Question: I have two views that I am trying to resize/reposition with auto layout.

I have set the following constraints:
Red view:
- - -
Blue view:
- - -
Both views are subviews of 'self.view'. And the blue view has a 'UILabel' as a subview (not shown in the screenshot).
What I want to do is to change the size of the red view (with animation) and have the blue view follow that size change:
'''
- (IBAction)resizeButtonPressed:(UIButton*)sender
{
[UIView animateWithDuration:0.25 animations:^{
if (sender.selected) {
self.redViewHeightConstraint.constant = 100; // collapse
}
else {
self.redViewHeightConstraint.constant = 200; // expand
}
[self.view layoutIfNeeded];
}];
sender.selected = !sender.selected;
}
'''
The animation works and the size of the red view changes. However, the blue view never changes position, even though it has a constraint to the bottom of the red view.
I have tried adding '[self.blueView layoutIfNeeded]' and even both '[self.view setNeedsUpdateConstraints]' and '[self.blueView setNeedsUpdateConstraints]', but it made no difference.
The weird thing is that if I remove the label from the blue view everything works as expected. As soon as I add it again the blue view remains static. It makes no difference if the label has any constraints or not.
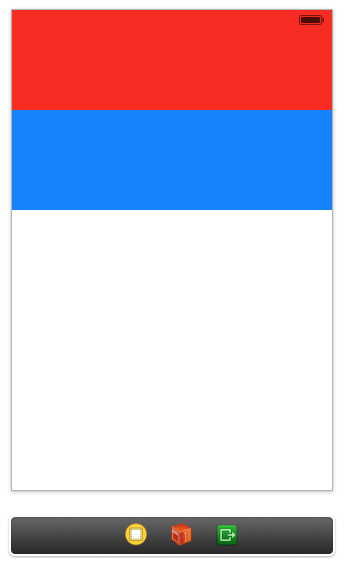
Answer: Here is a complete implementation:
'''
@interface ViewController ()
@property(nonatomic, strong) NSLayoutConstraint* redViewHeightConstraint;
@end
@implementation ViewController
- (void)viewDidLoad
{
[super viewDidLoad];
UIView* redView = [[UIView alloc] init];
UIView* blueView = [[UIView alloc] init];
redView.translatesAutoresizingMaskIntoConstraints = NO;
blueView.translatesAutoresizingMaskIntoConstraints = NO;
redView.backgroundColor = [UIColor redColor];
blueView.backgroundColor = [UIColor blueColor];
NSDictionary* views = NSDictionaryOfVariableBindings(redView, blueView);
[self.view addSubview:redView];
[self.view addSubview:blueView];
[self.view addConstraints:[NSLayoutConstraint constraintsWithVisualFormat:@"H:|[redView]|"
options:0
metrics:nil
views:views]];
[self.view addConstraints:[NSLayoutConstraint constraintsWithVisualFormat:@"H:|[blueView]|"
options:0
metrics:nil
views:views]];
[self.view addConstraint:[NSLayoutConstraint constraintWithItem:redView
attribute:NSLayoutAttributeTop
relatedBy:NSLayoutRelationEqual
toItem:self.view
attribute:NSLayoutAttributeTop
multiplier:1
constant:0]];
self.redViewHeightConstraint = [NSLayoutConstraint constraintWithItem:redView
attribute:NSLayoutAttributeHeight
relatedBy:NSLayoutRelationEqual
toItem:nil
attribute:NSLayoutAttributeNotAnAttribute
multiplier:0
constant:100];
[self.view addConstraint:self.redViewHeightConstraint];
[self.view addConstraint:[NSLayoutConstraint constraintWithItem:blueView
attribute:NSLayoutAttributeTop
relatedBy:NSLayoutRelationEqual
toItem:redView
attribute:NSLayoutAttributeBottom
multiplier:1
constant:0]];
[self.view addConstraint:[NSLayoutConstraint constraintWithItem:blueView
attribute:NSLayoutAttributeHeight
relatedBy:NSLayoutRelationEqual
toItem:nil
attribute:NSLayoutAttributeNotAnAttribute
multiplier:0
constant:100]];
UILabel* label = [[UILabel alloc] init];
label.text = @"label";
label.translatesAutoresizingMaskIntoConstraints = NO;
[blueView addSubview:label];
[blueView addConstraint:[NSLayoutConstraint constraintWithItem:label
attribute:NSLayoutAttributeCenterX
relatedBy:NSLayoutRelationEqual
toItem:blueView
attribute:NSLayoutAttributeCenterX
multiplier:1
constant:0]];
[blueView addConstraint:[NSLayoutConstraint constraintWithItem:label
attribute:NSLayoutAttributeCenterY
relatedBy:NSLayoutRelationEqual
toItem:blueView
attribute:NSLayoutAttributeCenterY
multiplier:1
constant:0]];
UIButton *button = [UIButton buttonWithType:UIButtonTypeRoundedRect];
[button addTarget:self
action:@selector(resizeButtonPressed:)
forControlEvents:UIControlEventTouchUpInside];
[button setTitle:@"Expand" forState:UIControlStateNormal];
[button setTitle:@"Collapse" forState:UIControlStateSelected];
button.translatesAutoresizingMaskIntoConstraints = NO;
[self.view addSubview:button];
[self.view addConstraint:[NSLayoutConstraint constraintWithItem:button
attribute:NSLayoutAttributeTop
relatedBy:NSLayoutRelationEqual
toItem:blueView
attribute:NSLayoutAttributeBottom
multiplier:1
constant:30]];
[self.view addConstraint:[NSLayoutConstraint constraintWithItem:button
attribute:NSLayoutAttributeCenterX
relatedBy:NSLayoutRelationEqual
toItem:self.view
attribute:NSLayoutAttributeCenterX
multiplier:1
constant:0]];
}
- (IBAction)resizeButtonPressed:(UIButton*)sender
{
[UIView animateWithDuration:0.25 animations:^{
if (sender.selected) {
self.redViewHeightConstraint.constant = 100; // collapse
}
else {
self.redViewHeightConstraint.constant = 200; // expand
}
[self.view layoutIfNeeded];
}];
sender.selected = !sender.selected;
}
@end
'''